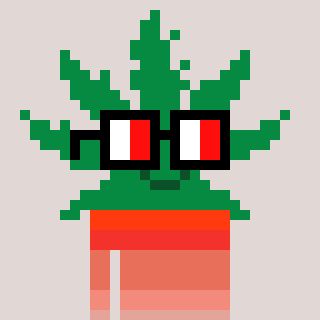
a pixel art character with square glasses with black frames and red eyes, a weed-shaped head and a bege-colored body on a warm background